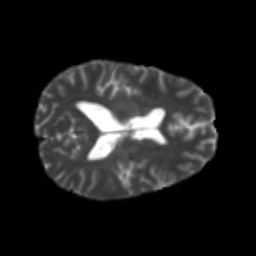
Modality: T2w
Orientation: axial
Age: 24
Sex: male
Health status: healthy
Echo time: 0.074 s